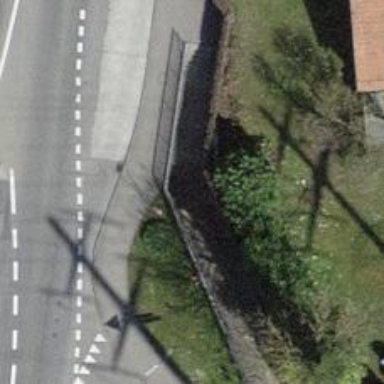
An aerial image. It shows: Footway with asphalt surface going through tunnel.